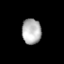
Tissue: lung
Cell type: Endothelial cells
Senescence score: 0.6089
Nuclear area (px): 482
Mean DAPI intensity: 178.305